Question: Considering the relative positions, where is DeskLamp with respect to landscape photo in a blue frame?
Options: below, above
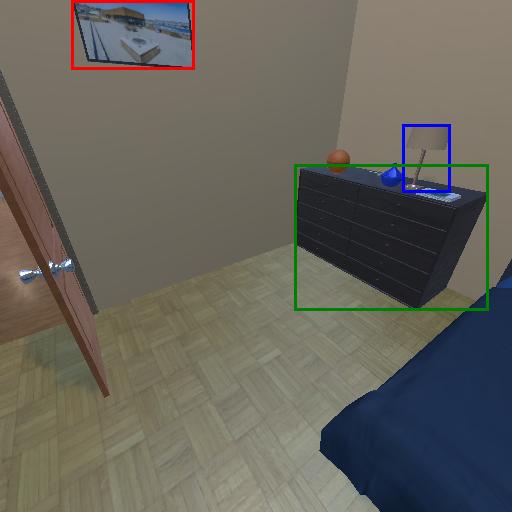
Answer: below